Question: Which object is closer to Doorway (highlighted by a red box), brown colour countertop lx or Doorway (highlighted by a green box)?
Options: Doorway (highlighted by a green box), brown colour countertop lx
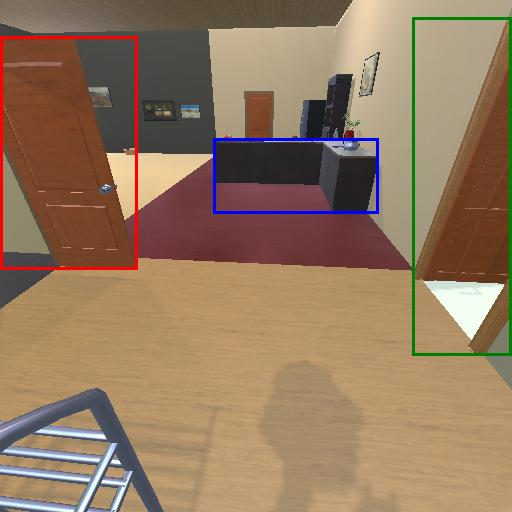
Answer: Doorway (highlighted by a green box)